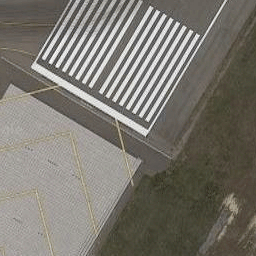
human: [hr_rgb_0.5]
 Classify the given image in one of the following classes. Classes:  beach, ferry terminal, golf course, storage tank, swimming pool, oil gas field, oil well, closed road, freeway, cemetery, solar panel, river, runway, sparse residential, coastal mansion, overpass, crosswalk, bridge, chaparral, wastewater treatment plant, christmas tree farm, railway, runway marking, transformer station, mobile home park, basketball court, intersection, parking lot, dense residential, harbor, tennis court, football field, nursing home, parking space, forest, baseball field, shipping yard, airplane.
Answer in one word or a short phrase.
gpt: runway